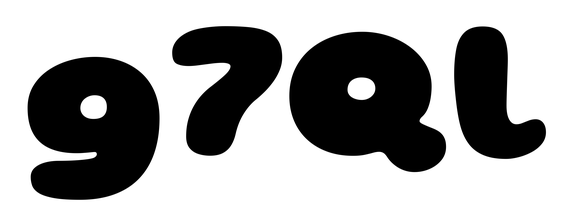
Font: Gluten_Black